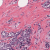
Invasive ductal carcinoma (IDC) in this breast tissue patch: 1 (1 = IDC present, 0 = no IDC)